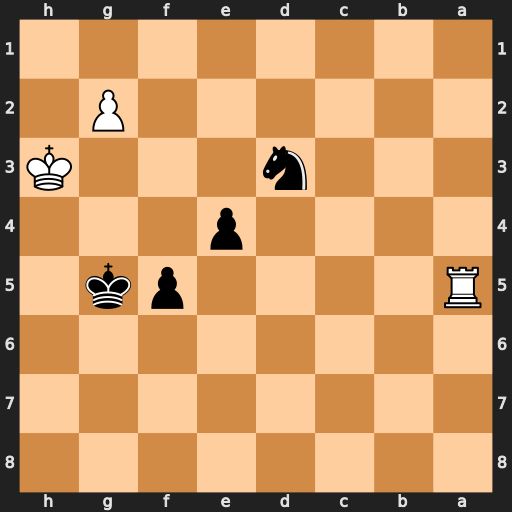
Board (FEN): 8/8/8/R4pk1/4p3/3n3K/6P1/8
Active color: b
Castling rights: -
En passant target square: -
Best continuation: e3 Ra3 e2 Rxd3 e1=Q